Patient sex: M
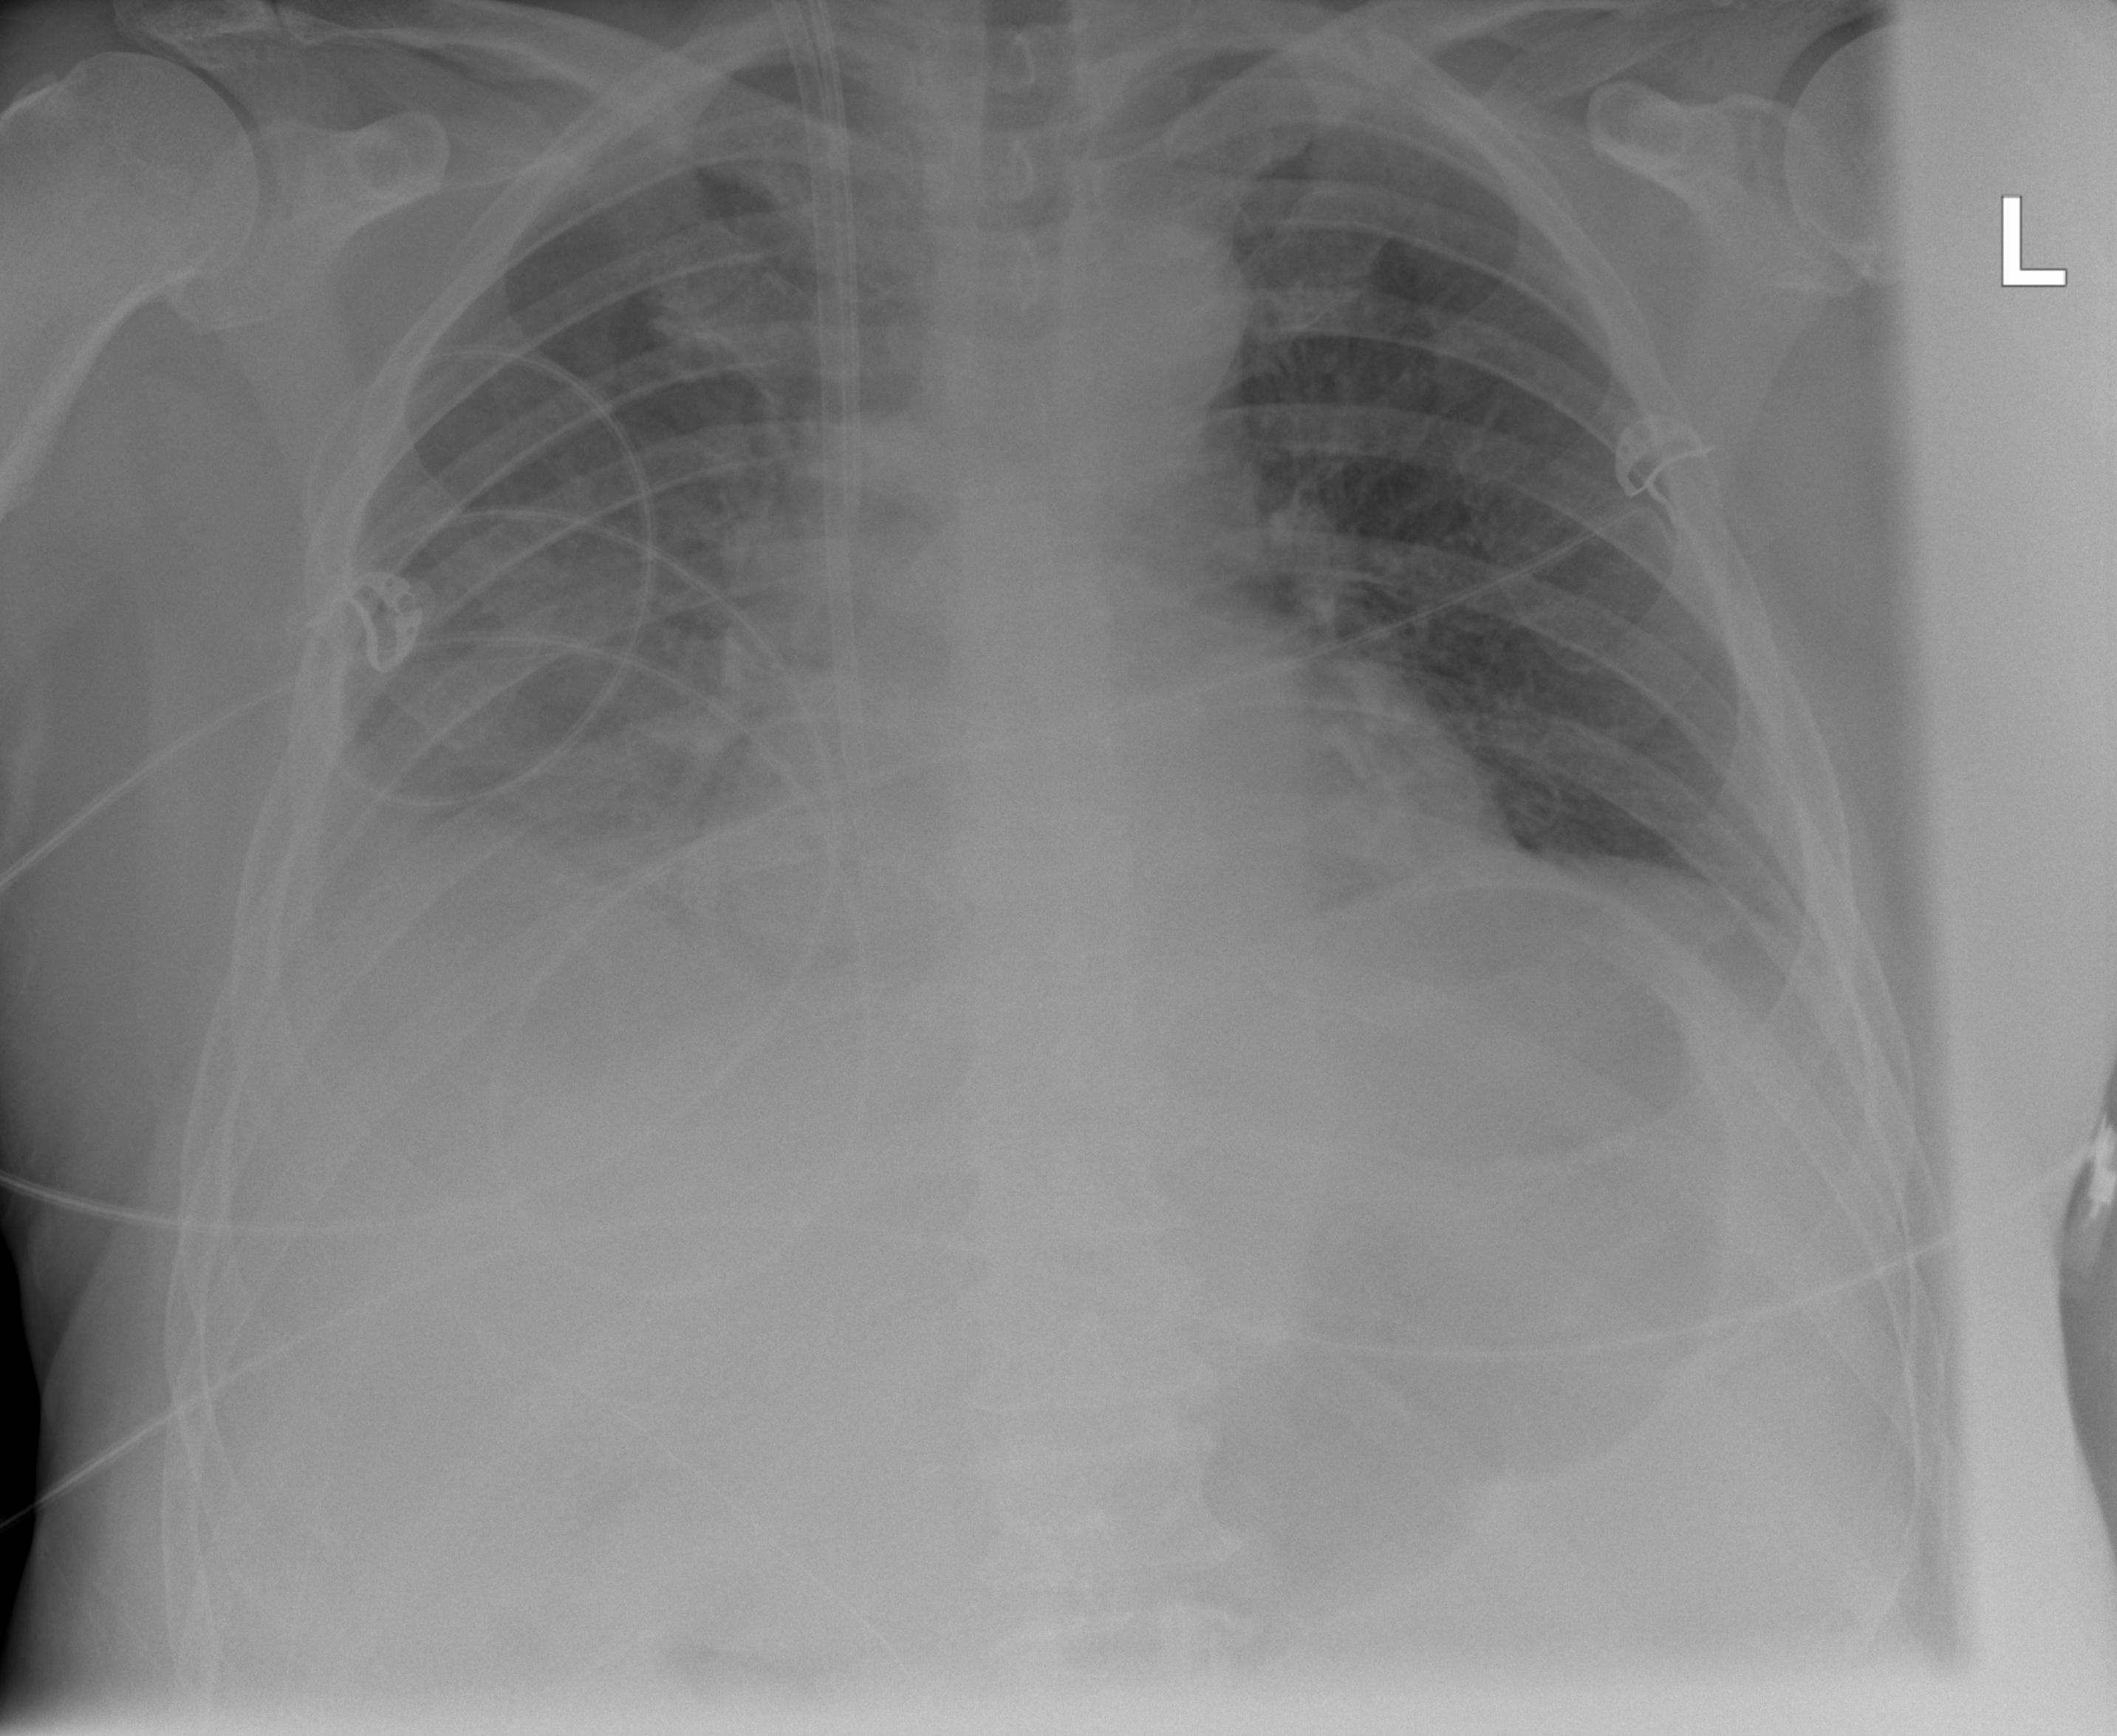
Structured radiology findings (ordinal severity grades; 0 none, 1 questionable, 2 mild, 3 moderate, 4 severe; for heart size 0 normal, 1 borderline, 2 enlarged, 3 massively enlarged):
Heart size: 0
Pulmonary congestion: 2
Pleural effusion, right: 2
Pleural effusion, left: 2
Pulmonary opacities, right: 2
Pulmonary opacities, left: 0
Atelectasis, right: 2
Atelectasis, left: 2